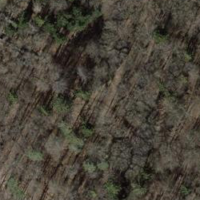
EUNIS habitat code: 41
Species observed at this site:
Lathyrus vernus